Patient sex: M
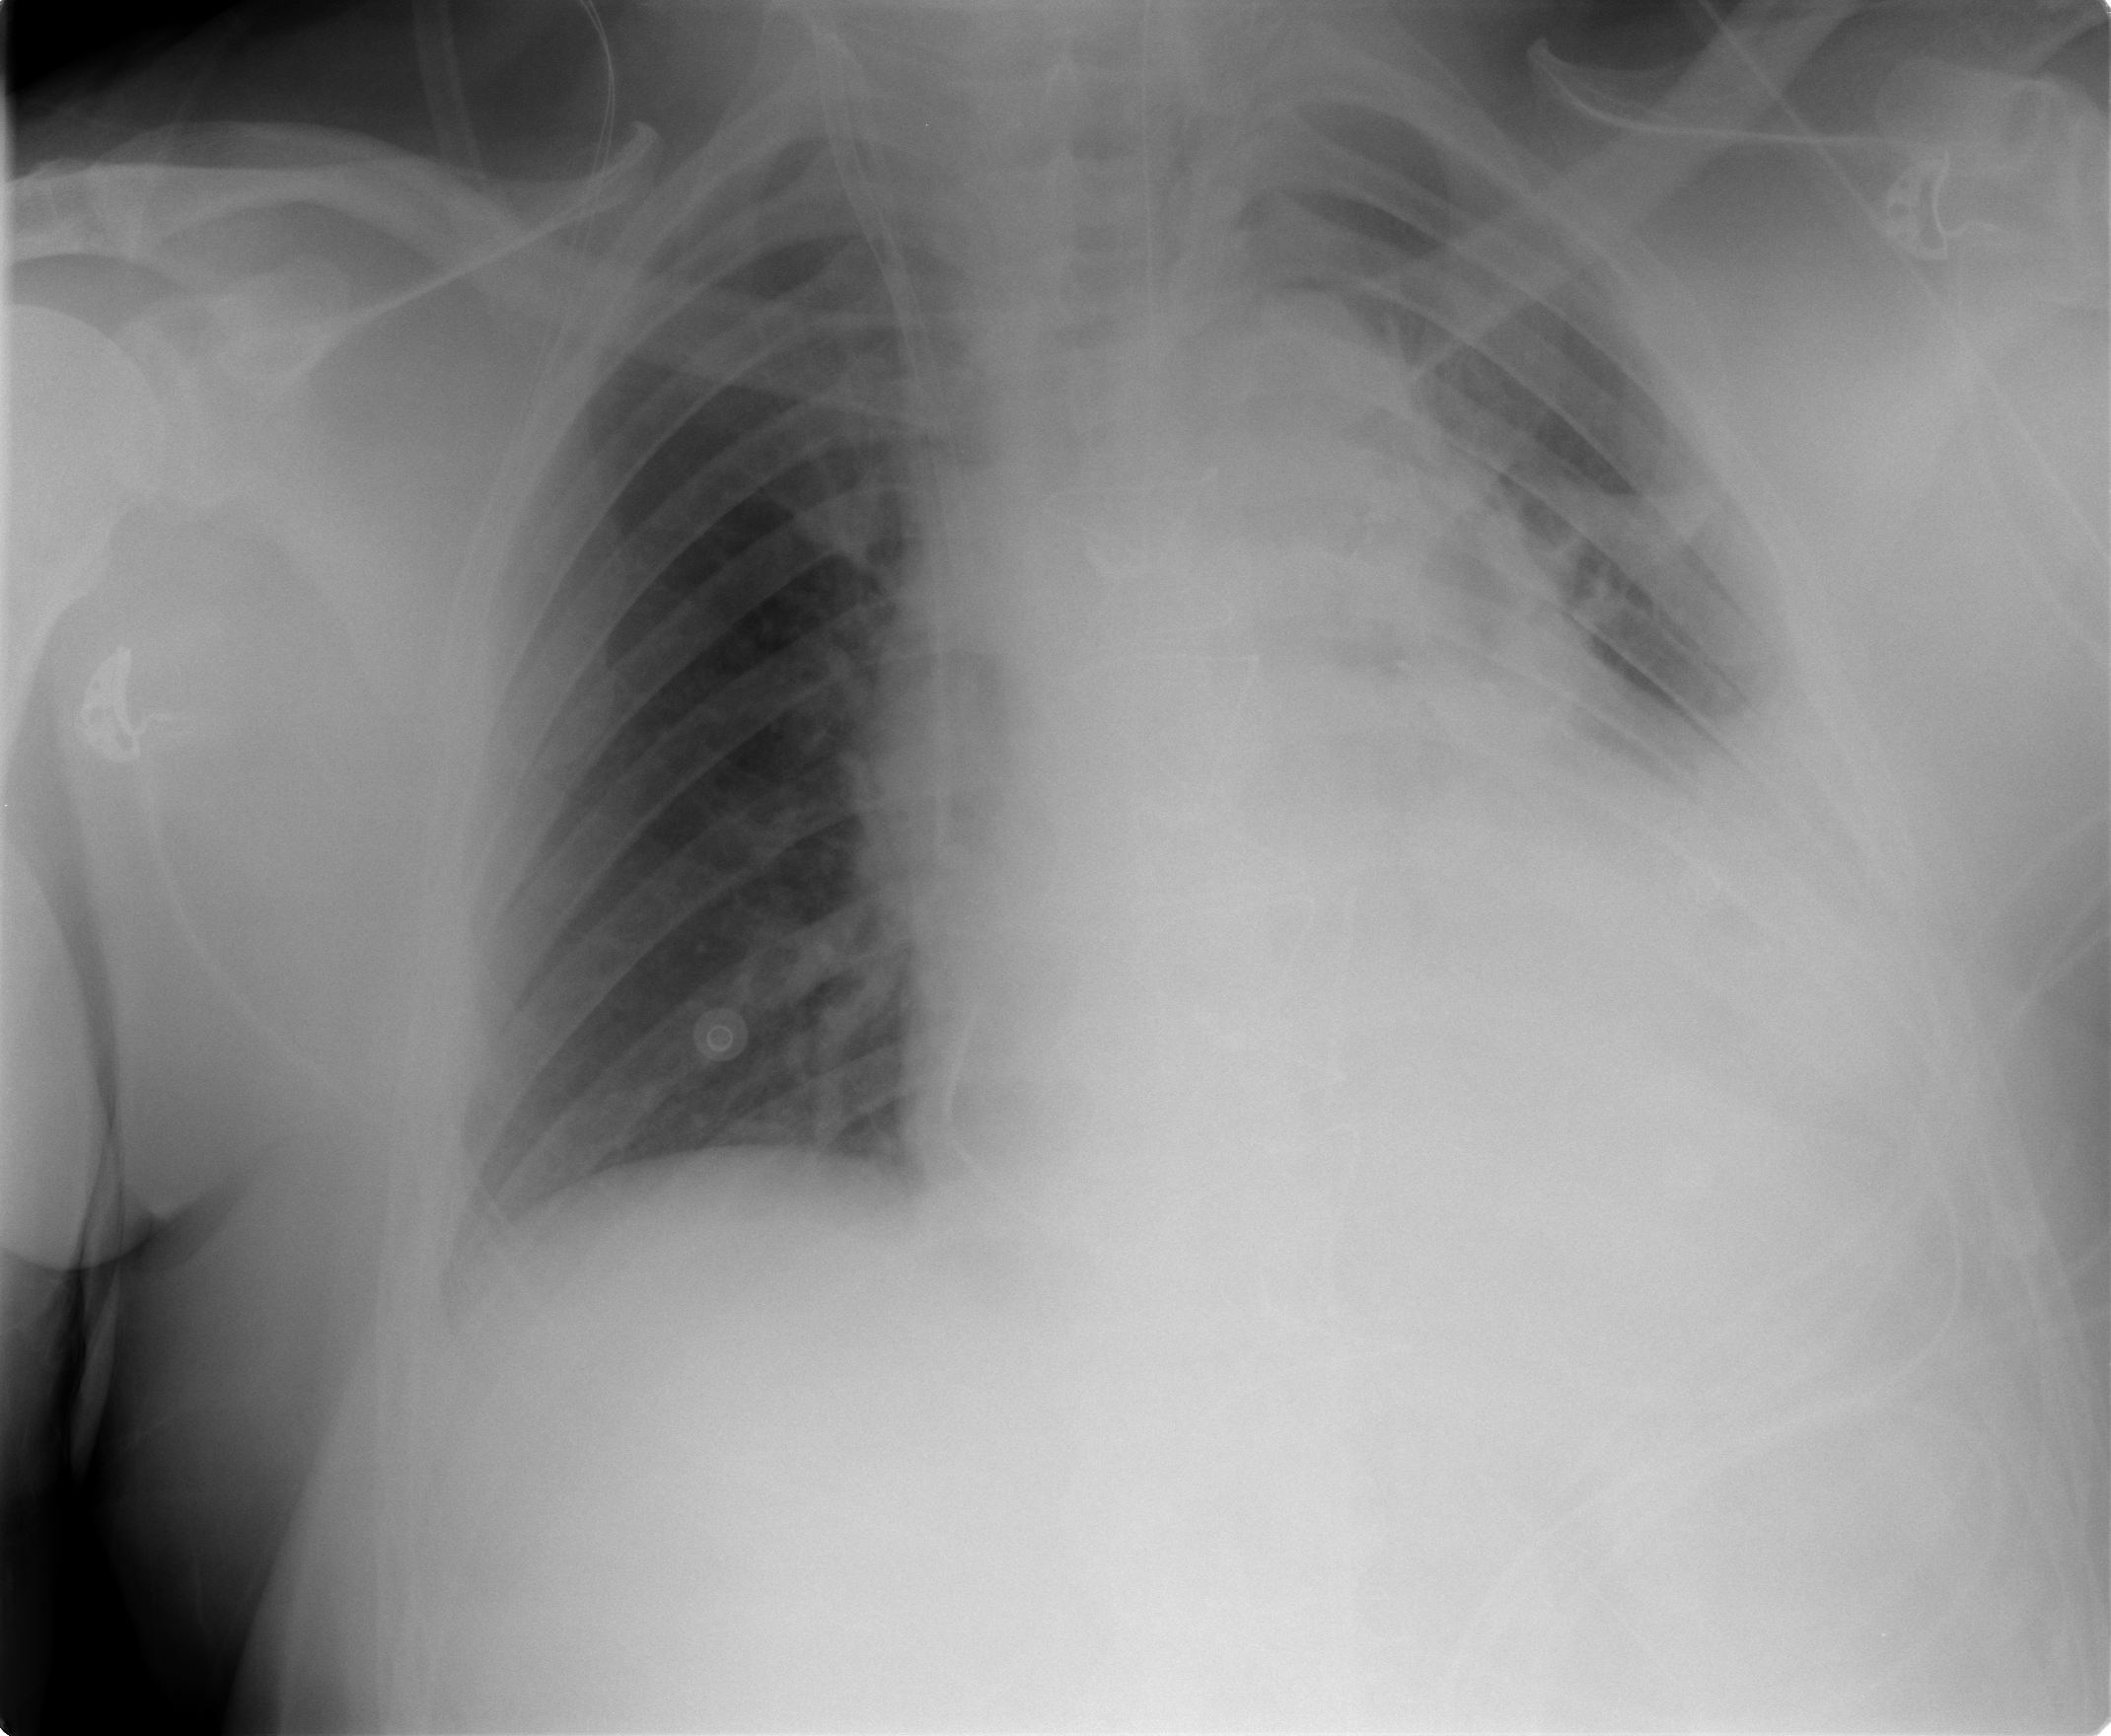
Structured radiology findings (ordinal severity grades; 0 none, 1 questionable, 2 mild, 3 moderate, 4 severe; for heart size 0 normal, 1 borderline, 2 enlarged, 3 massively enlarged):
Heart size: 2
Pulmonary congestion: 0
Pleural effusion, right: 0
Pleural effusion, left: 2
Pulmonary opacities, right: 0
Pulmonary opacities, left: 2
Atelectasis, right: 0
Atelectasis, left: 3